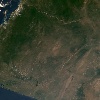
Label: land